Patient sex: M
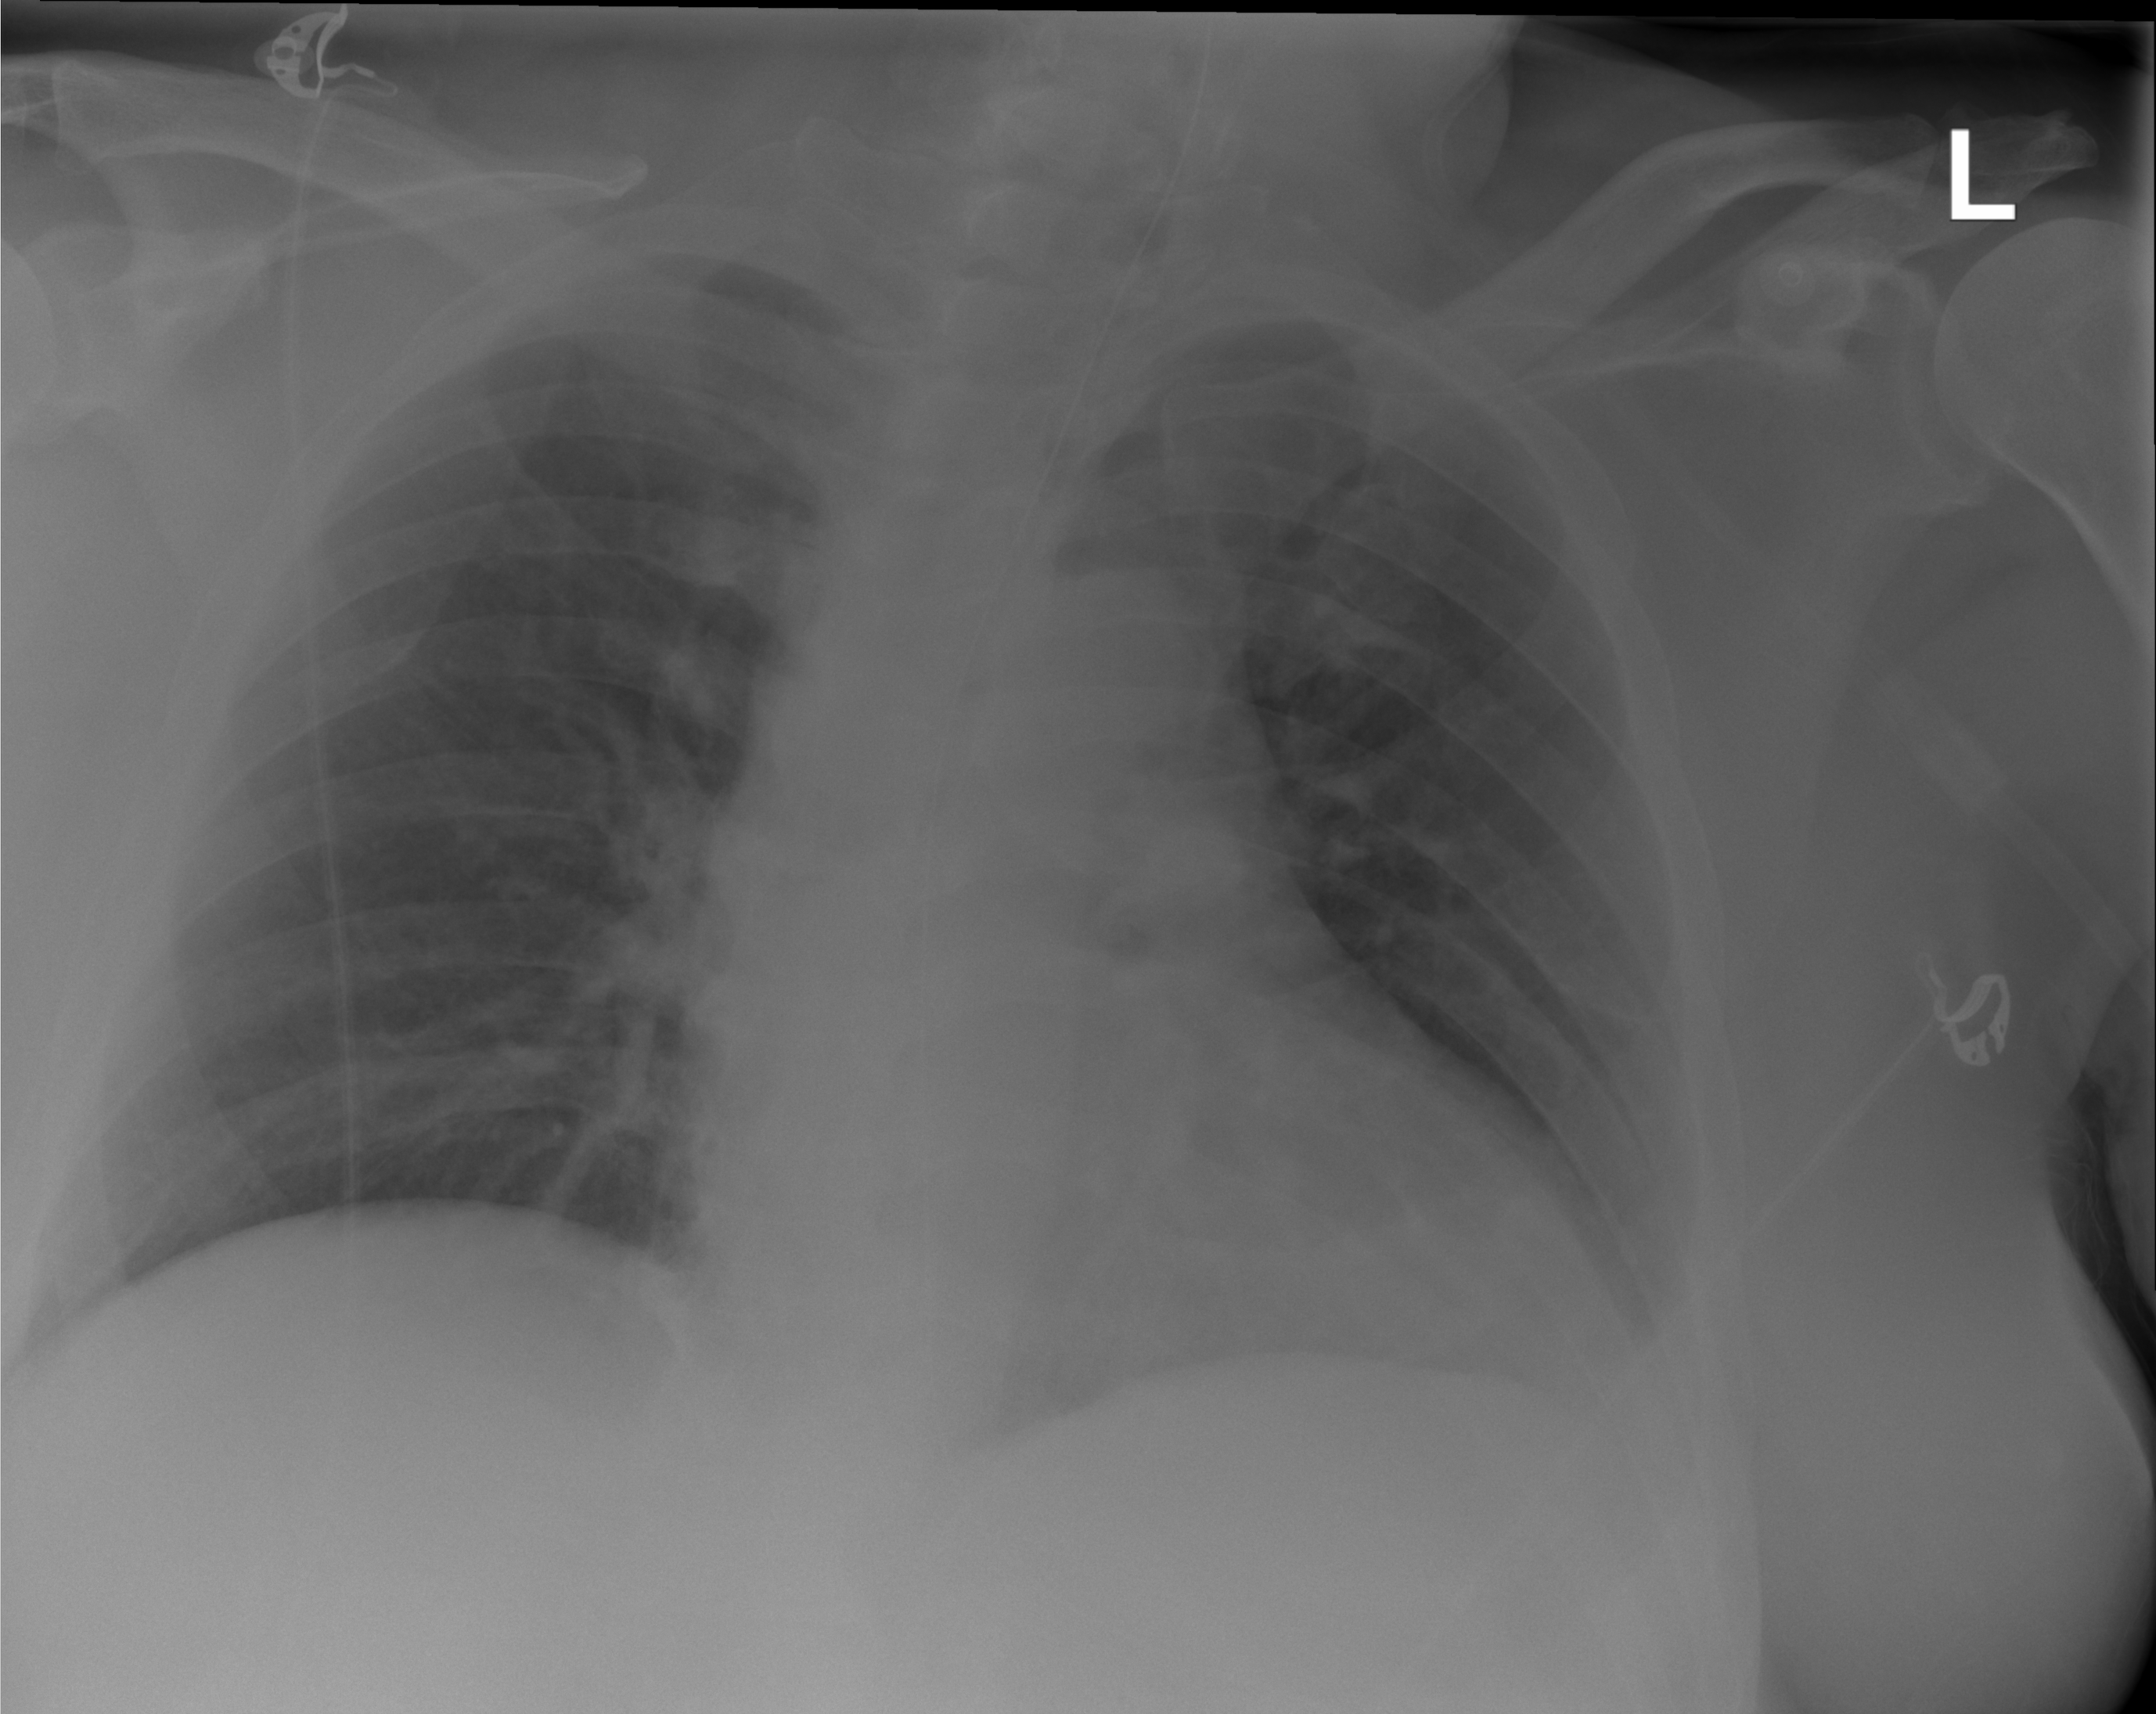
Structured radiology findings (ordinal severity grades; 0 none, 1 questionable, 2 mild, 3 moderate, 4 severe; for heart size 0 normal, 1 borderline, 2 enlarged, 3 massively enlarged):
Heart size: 0
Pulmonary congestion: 0
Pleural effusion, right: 0
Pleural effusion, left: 1
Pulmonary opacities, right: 0
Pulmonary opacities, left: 0
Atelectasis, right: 0
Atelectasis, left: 1